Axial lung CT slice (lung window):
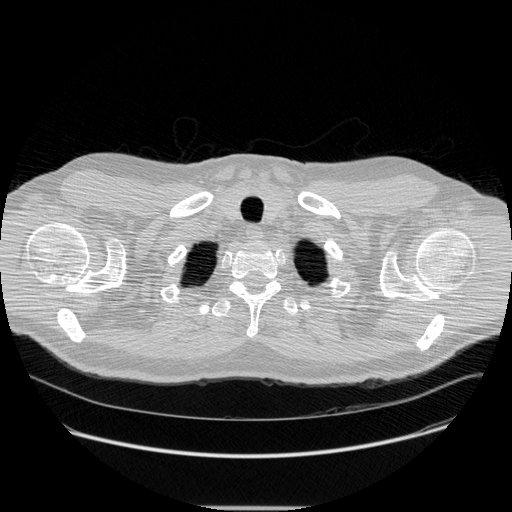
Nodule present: no